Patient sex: M
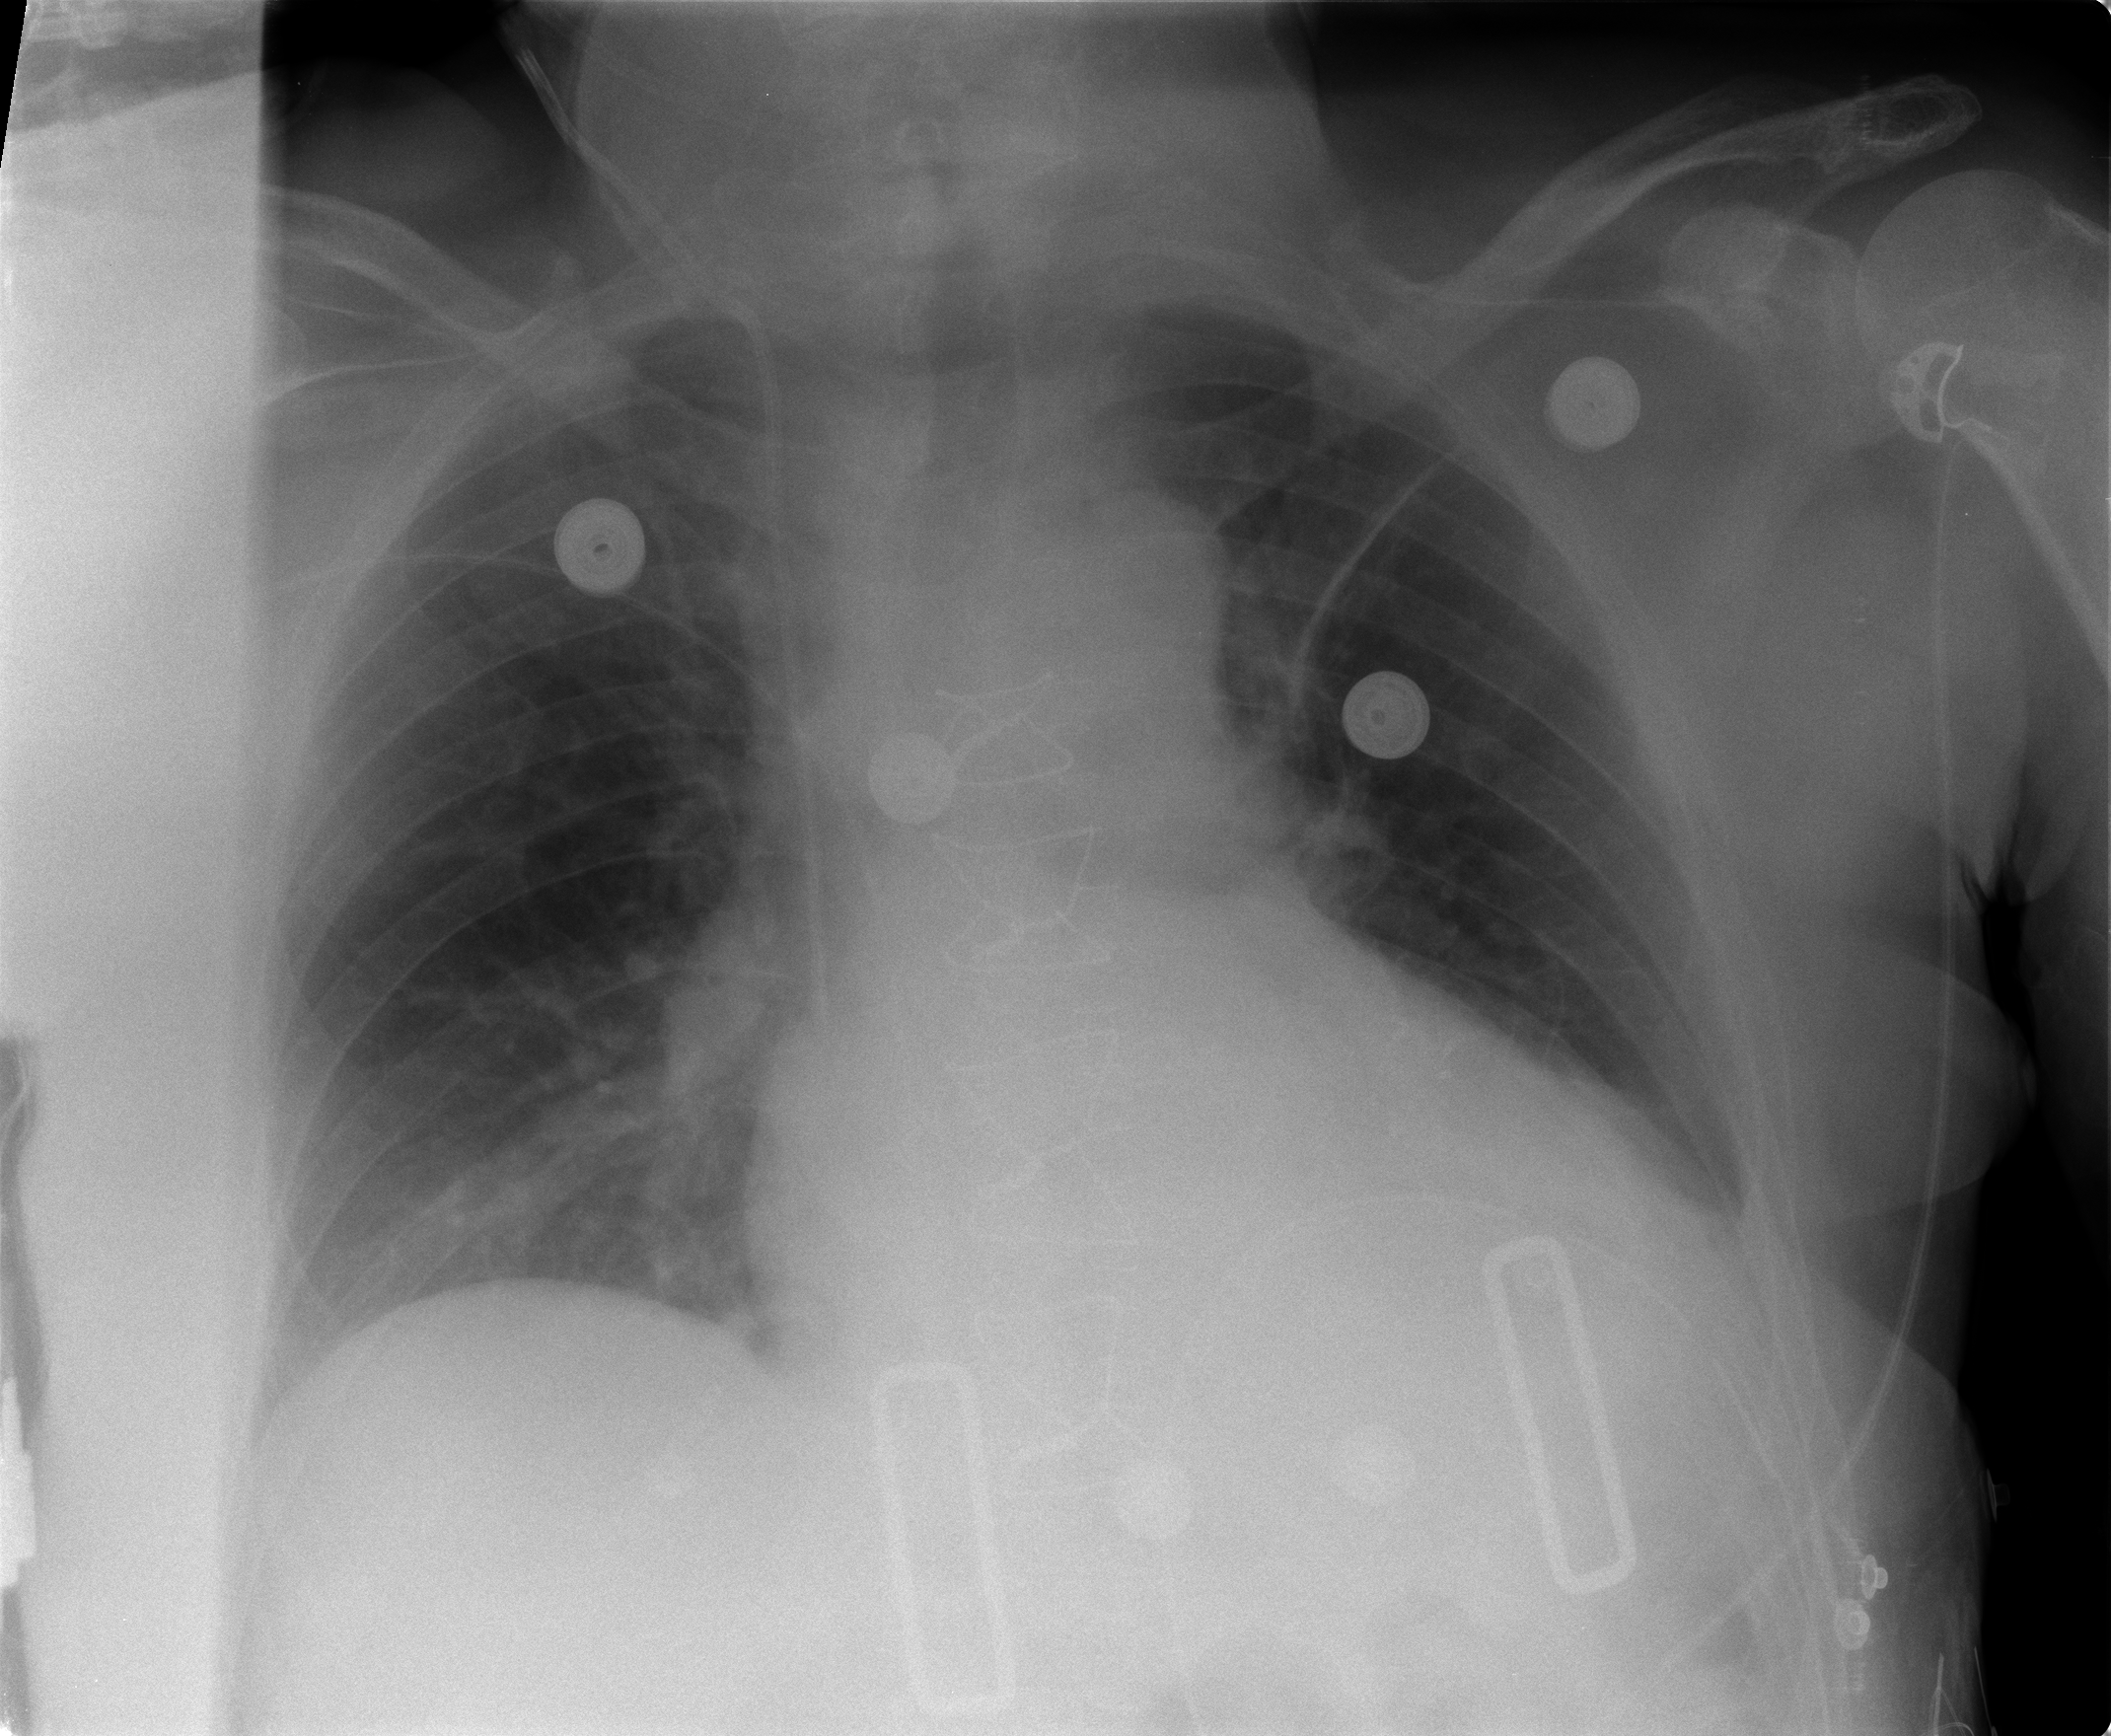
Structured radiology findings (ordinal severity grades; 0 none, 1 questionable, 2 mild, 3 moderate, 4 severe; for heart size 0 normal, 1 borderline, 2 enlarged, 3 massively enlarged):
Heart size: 2
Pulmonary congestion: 0
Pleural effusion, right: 0
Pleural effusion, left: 2
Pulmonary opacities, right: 2
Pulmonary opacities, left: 0
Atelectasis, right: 2
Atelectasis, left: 2